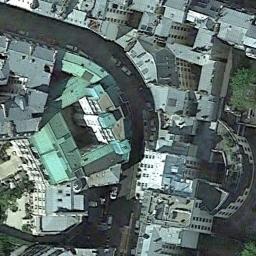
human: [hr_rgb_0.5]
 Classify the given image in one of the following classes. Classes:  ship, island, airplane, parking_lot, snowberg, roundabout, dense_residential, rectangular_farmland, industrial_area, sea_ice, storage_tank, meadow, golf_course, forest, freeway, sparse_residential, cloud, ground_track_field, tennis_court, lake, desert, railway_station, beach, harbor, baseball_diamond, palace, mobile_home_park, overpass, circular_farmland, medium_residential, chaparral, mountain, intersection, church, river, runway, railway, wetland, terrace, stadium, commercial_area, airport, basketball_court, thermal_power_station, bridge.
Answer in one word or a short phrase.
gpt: commercial_area